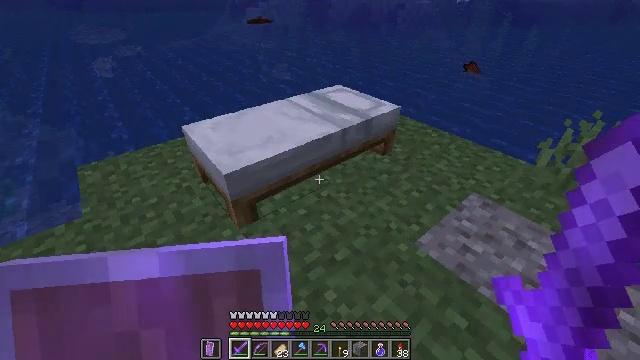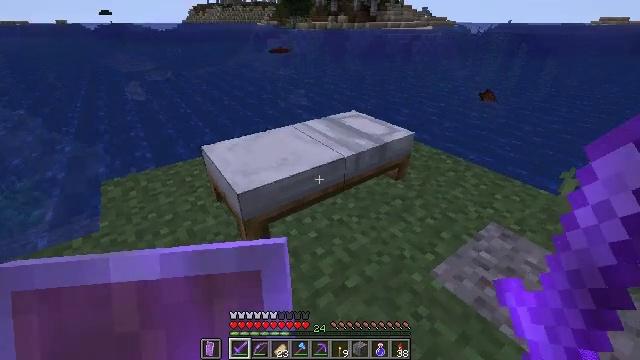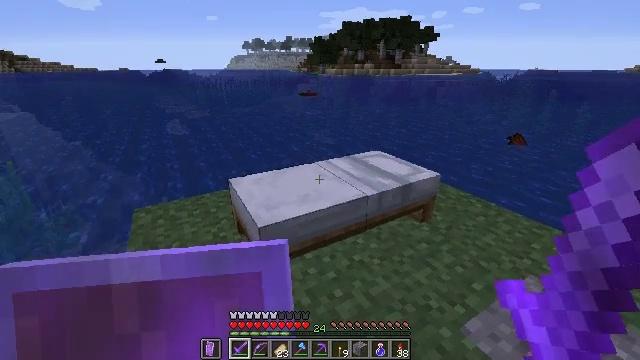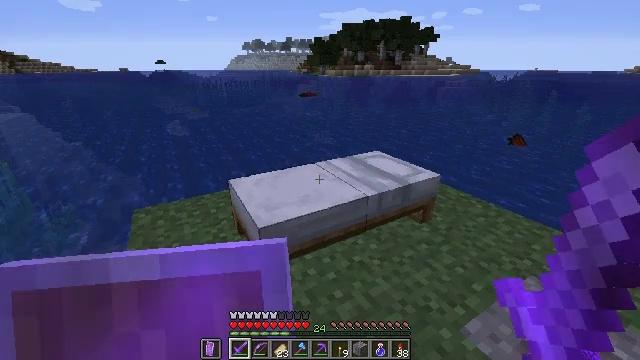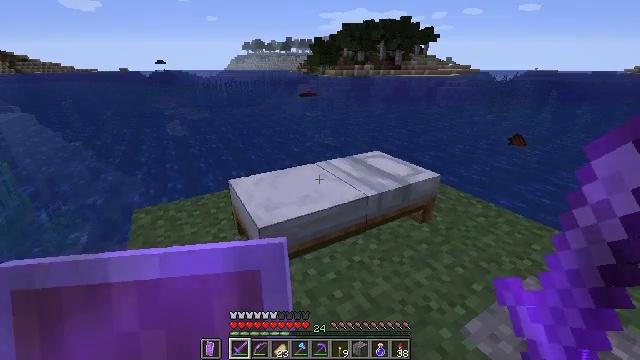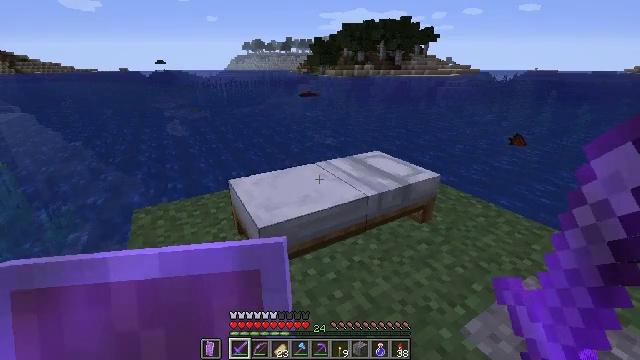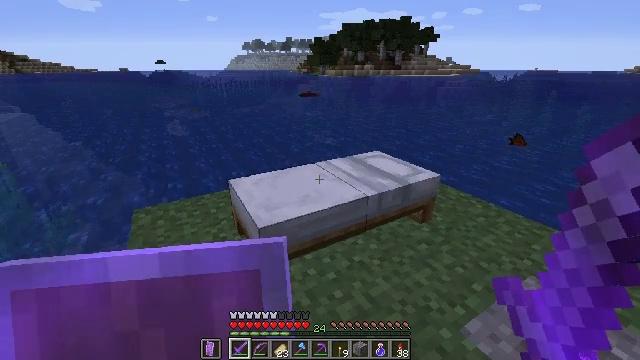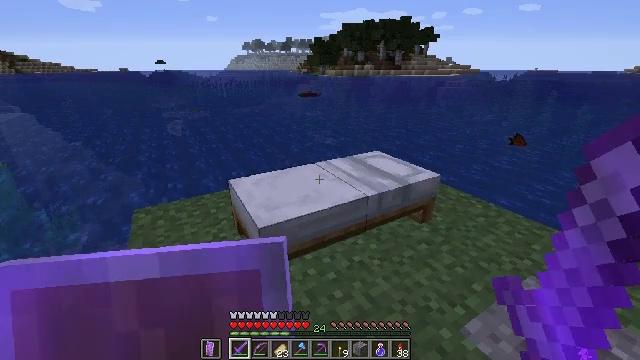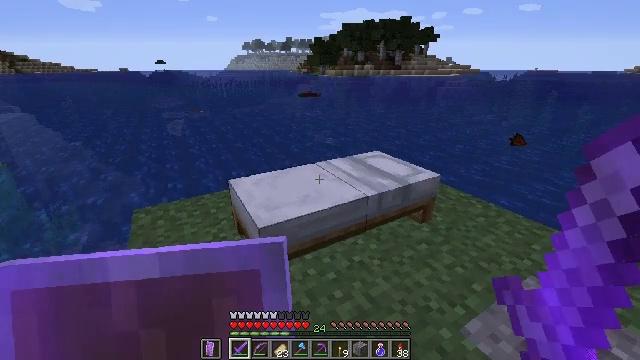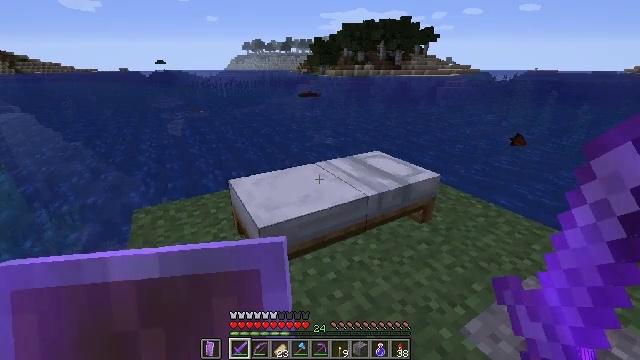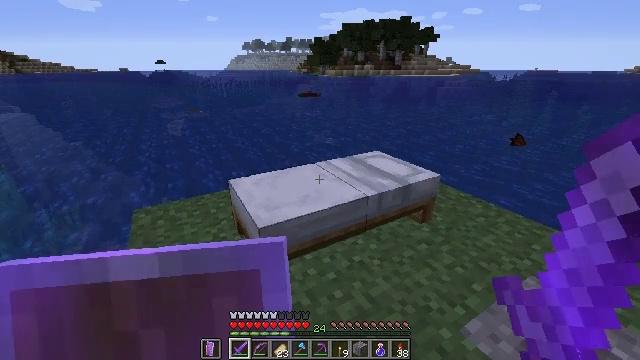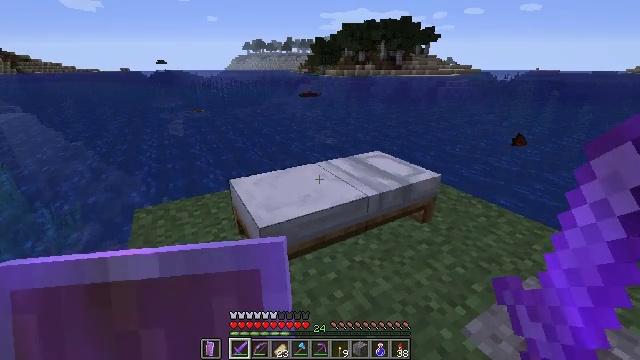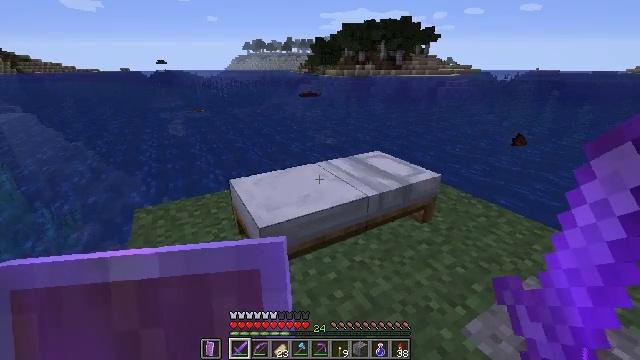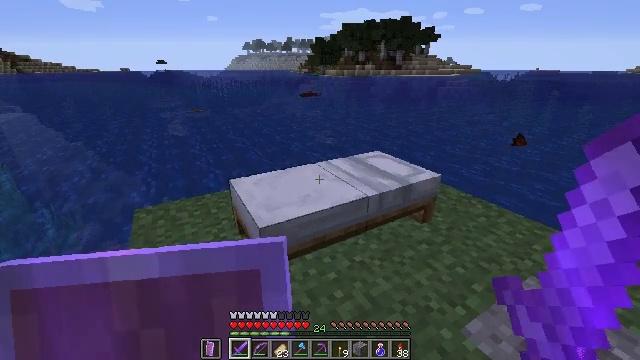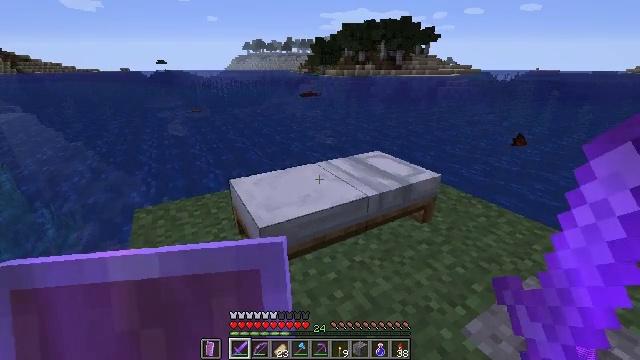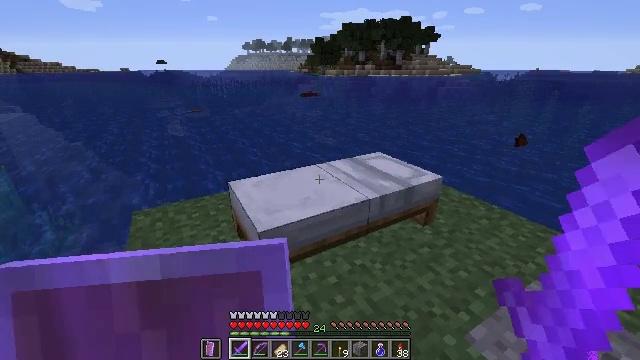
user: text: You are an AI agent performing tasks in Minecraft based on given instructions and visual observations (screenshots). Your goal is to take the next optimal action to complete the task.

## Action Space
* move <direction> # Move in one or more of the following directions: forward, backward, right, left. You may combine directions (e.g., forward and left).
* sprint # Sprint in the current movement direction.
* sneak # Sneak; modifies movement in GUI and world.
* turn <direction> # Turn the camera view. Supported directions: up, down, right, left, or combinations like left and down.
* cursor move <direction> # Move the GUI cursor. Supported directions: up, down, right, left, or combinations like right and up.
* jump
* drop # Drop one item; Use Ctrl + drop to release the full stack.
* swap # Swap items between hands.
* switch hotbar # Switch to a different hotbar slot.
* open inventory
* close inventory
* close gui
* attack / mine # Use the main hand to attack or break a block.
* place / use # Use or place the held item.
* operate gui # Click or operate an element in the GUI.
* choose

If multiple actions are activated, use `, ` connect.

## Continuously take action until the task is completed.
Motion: motion action
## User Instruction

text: Retrieve the white bed for later use.
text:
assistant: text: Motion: turn left and up
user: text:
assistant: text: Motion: turn left and up
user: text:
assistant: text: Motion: no_op
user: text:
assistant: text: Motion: no_op
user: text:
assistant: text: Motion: no_op
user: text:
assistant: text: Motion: no_op
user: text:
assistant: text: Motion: no_op
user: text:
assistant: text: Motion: no_op
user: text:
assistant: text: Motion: no_op
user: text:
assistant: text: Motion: no_op
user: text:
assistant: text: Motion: no_op
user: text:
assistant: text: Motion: no_op
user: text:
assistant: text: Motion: no_op
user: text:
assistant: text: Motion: no_op
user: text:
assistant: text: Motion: move forward
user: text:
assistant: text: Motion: move forward
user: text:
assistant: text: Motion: move forward
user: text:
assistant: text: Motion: move forward, turn left and down
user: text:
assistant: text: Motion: move forward, turn left and down
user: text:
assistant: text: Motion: move forward, turn left and down
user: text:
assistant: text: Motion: move forward, turn left and down
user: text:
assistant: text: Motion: turn down
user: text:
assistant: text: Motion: turn down
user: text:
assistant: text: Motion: turn down
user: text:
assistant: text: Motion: no_op
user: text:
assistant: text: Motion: turn down, use / place
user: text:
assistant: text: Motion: use / place
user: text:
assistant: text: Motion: use / place
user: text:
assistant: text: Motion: use / place
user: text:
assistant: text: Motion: turn down, use / place